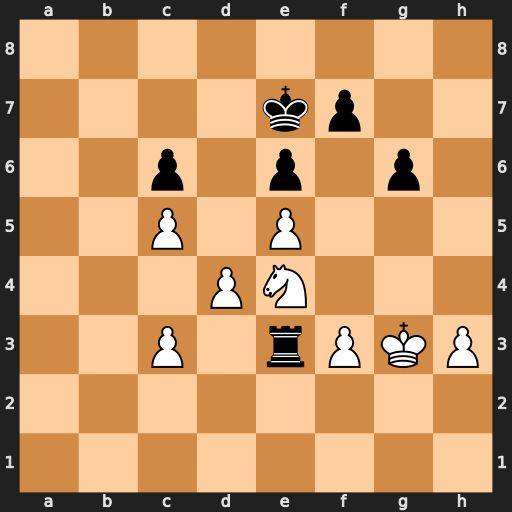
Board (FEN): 8/4kp2/2p1p1p1/2P1P3/3PN3/2P1rPKP/8/8
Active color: w
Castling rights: -
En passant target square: -
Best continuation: Kf2 Rd3 Ke2 Rxc3 Nxc3